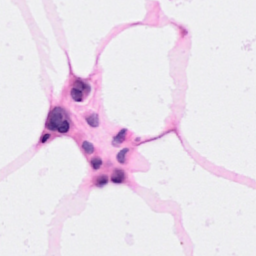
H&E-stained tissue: Breast